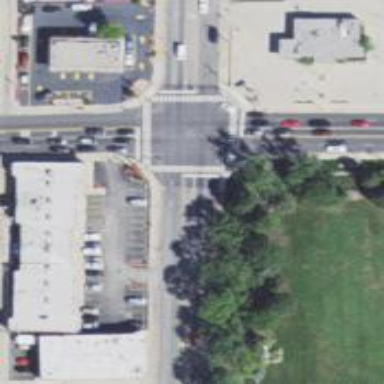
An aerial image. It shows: Zebra crossing on footway.